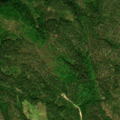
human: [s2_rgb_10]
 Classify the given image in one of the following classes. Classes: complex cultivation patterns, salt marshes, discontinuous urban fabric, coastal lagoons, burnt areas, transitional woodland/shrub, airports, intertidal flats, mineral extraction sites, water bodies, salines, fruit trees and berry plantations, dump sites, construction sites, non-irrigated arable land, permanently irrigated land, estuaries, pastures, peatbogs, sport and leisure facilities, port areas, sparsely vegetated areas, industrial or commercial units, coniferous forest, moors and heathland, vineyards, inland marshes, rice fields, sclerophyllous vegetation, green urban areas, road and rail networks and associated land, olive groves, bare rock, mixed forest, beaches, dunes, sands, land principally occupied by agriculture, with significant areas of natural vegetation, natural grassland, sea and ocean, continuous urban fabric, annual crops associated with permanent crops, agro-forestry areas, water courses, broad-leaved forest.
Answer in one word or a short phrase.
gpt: coniferous forest